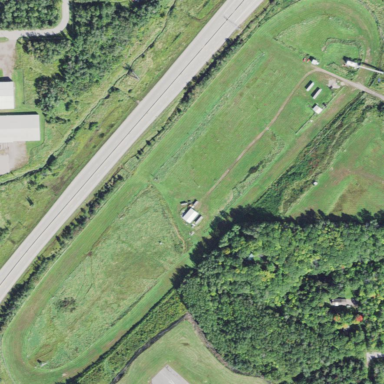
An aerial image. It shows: Raceway for motor sports.